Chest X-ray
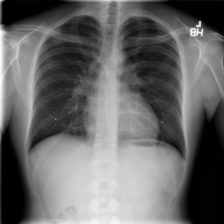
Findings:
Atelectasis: negative
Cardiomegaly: negative
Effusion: negative
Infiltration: negative
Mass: negative
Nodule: negative
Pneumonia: negative
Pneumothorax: negative
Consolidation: negative
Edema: negative
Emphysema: negative
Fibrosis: negative
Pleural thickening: negative
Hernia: negative